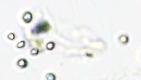
Label: Phaeocystis